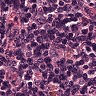
Metastatic tissue present: no